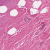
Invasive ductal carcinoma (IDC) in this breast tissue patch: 0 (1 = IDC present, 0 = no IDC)